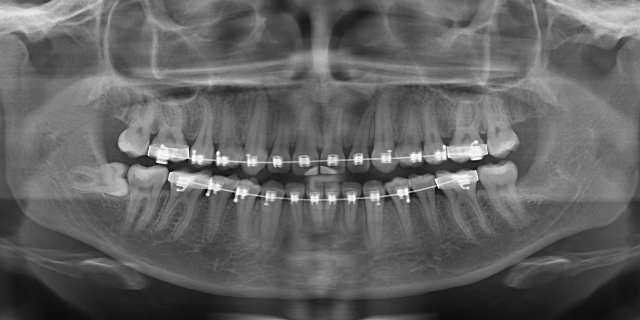
adult